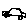
Label: car